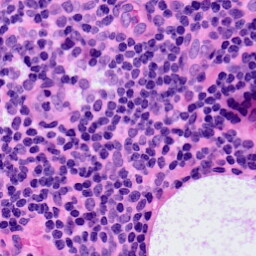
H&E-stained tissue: LymphNode